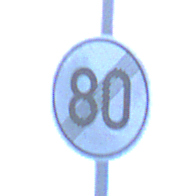
Verkehrszeichen: EndeGeschwindigkeit80
Umgebung: Outdoor, Nature
Tageszeit: MorningAfternoon
Wetter: PartlyCloudy
Licht: Natural
Jahreszeit: NotSpecified
Kontrast: HighContrast